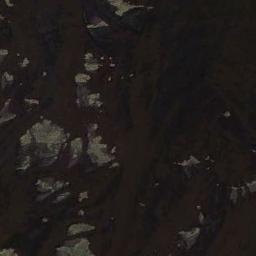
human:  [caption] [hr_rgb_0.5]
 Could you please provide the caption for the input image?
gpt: Brown trivial bare land in the river in a wetland .

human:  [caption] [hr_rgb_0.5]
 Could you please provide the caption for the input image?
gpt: Half the area of this wetland is dark blue water .

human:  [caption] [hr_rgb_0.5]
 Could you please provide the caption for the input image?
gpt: The wetland consists of dry plants and water .

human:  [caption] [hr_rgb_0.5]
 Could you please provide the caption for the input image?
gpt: There are numerous wetlands of different sizes .

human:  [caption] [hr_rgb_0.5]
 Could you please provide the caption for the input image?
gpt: There are many islands on the wetland .